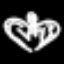
Label: angel